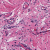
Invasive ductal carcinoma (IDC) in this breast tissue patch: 0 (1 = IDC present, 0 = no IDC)